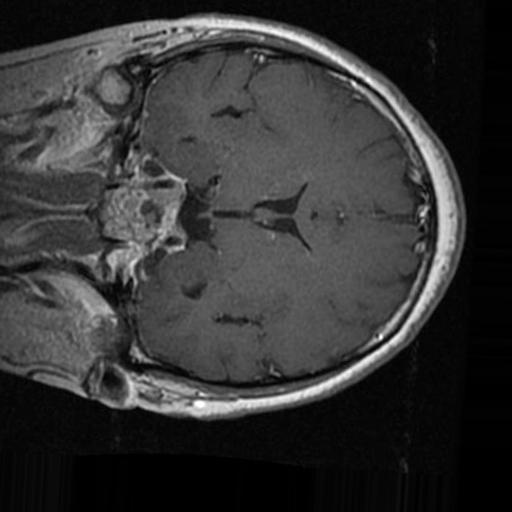
Label: brain_tumor